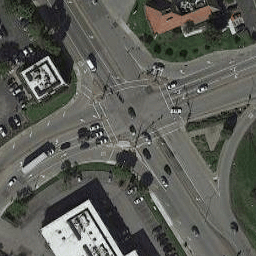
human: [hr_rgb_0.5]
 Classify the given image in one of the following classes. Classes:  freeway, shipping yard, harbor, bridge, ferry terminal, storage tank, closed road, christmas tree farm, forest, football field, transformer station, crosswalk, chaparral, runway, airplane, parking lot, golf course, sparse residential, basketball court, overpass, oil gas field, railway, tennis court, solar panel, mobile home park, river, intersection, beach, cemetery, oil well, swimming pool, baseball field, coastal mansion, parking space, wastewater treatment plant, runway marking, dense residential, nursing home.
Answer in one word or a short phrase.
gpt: intersection